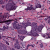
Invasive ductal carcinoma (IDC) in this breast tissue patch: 1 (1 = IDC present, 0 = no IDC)